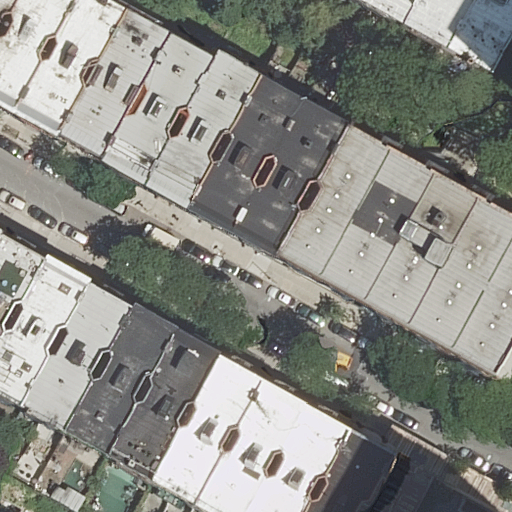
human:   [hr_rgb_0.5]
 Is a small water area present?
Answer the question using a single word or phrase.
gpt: no

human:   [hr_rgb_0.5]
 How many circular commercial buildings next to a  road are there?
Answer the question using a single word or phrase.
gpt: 0

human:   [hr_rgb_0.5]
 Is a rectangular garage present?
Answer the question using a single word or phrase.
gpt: no

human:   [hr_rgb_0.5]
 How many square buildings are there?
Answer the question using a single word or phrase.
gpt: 0

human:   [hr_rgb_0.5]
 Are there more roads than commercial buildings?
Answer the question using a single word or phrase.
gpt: yes

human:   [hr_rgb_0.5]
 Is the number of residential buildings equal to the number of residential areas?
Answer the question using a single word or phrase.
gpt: no

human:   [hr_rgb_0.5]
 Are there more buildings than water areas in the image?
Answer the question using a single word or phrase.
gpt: yes

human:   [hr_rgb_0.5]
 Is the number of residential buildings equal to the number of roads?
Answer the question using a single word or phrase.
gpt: no

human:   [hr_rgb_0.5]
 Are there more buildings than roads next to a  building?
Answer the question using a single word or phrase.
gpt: yes

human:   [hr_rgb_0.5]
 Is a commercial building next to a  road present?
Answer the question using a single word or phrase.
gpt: no

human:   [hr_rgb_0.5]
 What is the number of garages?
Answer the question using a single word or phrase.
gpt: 0

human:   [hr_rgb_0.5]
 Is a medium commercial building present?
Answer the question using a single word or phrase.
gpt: no

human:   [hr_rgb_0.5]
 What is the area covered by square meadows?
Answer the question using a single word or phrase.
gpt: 0m2

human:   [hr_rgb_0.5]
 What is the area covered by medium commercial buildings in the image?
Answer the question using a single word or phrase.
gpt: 0m2

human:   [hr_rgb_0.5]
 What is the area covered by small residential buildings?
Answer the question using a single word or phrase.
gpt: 318m2

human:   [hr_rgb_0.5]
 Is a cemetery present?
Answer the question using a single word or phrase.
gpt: no

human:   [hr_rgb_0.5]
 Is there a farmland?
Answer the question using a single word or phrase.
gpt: no

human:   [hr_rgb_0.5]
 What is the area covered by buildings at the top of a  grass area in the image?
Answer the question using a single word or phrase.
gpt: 0m2

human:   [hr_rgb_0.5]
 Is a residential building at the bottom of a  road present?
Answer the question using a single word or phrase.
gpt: yes

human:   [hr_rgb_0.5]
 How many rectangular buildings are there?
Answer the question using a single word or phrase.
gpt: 10

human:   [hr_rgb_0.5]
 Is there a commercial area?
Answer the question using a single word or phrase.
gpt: no

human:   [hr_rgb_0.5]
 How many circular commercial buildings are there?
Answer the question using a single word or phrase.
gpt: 0

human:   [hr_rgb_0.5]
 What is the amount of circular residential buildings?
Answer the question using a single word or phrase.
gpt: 0

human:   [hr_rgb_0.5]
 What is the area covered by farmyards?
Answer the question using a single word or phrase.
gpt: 0m2

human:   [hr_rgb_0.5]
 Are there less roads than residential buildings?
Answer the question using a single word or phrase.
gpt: yes

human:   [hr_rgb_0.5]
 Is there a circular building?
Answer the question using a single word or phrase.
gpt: no

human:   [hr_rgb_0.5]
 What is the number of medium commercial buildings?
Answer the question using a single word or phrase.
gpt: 0

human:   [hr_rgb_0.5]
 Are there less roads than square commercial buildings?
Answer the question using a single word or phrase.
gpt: no

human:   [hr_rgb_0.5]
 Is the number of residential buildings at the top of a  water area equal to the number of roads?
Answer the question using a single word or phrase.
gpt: no

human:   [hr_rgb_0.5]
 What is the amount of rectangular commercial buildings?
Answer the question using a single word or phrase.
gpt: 0

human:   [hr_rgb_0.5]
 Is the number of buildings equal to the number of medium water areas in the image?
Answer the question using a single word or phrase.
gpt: no

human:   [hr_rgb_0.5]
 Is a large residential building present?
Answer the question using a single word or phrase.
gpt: no

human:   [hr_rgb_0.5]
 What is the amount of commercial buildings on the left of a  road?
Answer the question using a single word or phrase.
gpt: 0

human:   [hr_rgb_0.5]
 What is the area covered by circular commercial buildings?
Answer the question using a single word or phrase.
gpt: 0m2

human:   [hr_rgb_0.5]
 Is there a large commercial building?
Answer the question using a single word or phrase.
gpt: no

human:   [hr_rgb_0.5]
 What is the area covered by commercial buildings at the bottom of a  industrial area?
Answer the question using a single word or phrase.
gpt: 0m2